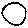
Label: circle